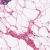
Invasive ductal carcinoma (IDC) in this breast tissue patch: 0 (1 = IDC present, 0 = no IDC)